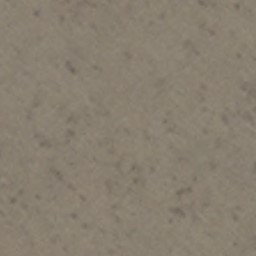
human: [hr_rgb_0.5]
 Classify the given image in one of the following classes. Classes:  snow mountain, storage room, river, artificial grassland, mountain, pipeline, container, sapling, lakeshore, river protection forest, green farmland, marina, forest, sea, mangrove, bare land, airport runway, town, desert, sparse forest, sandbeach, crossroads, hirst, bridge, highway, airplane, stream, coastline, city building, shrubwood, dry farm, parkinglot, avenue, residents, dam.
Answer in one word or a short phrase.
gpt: bare land